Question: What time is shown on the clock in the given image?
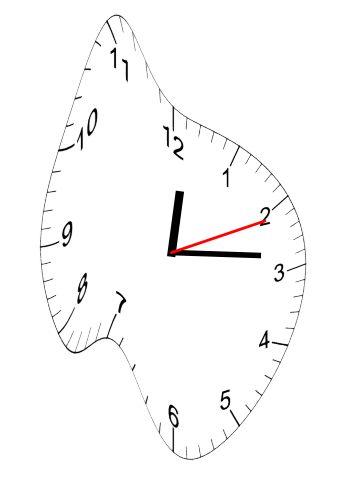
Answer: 12:14:11